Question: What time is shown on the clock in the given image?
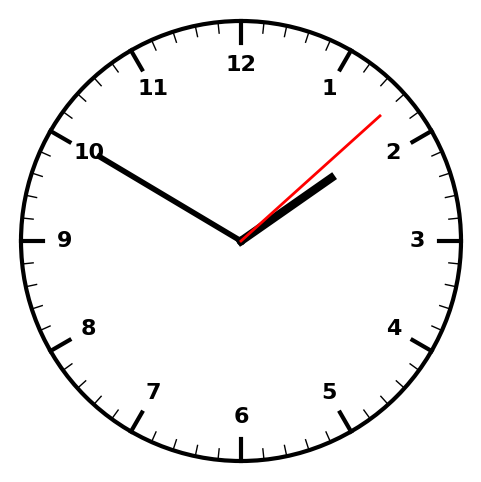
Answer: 01:50:08